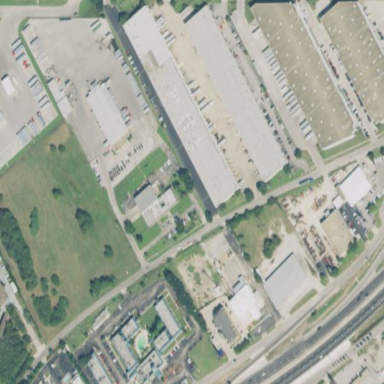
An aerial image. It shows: Industrial area.